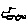
Label: car